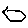
Label: hexagon